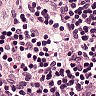
Metastatic tissue present: no